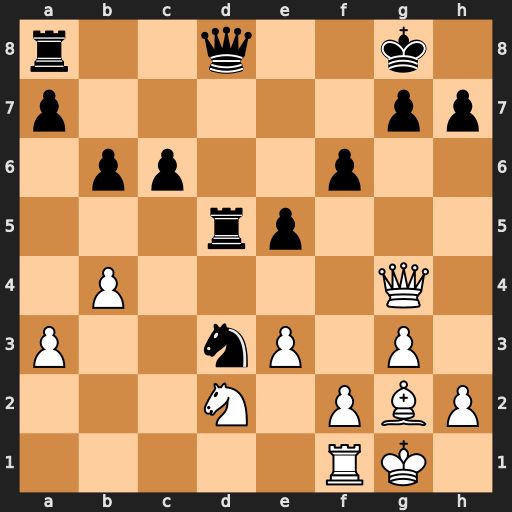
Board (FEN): r2q2k1/p5pp/1pp2p2/3rp3/1P4Q1/P2nP1P1/3N1PBP/5RK1
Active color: w
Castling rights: -
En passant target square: -
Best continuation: Qe6+ Kf8 Qxc6 Nxb4 axb4 Rxd2 Qxa8 Qxa8 Bxa8